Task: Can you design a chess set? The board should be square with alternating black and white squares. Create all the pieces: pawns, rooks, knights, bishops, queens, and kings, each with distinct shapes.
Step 748:
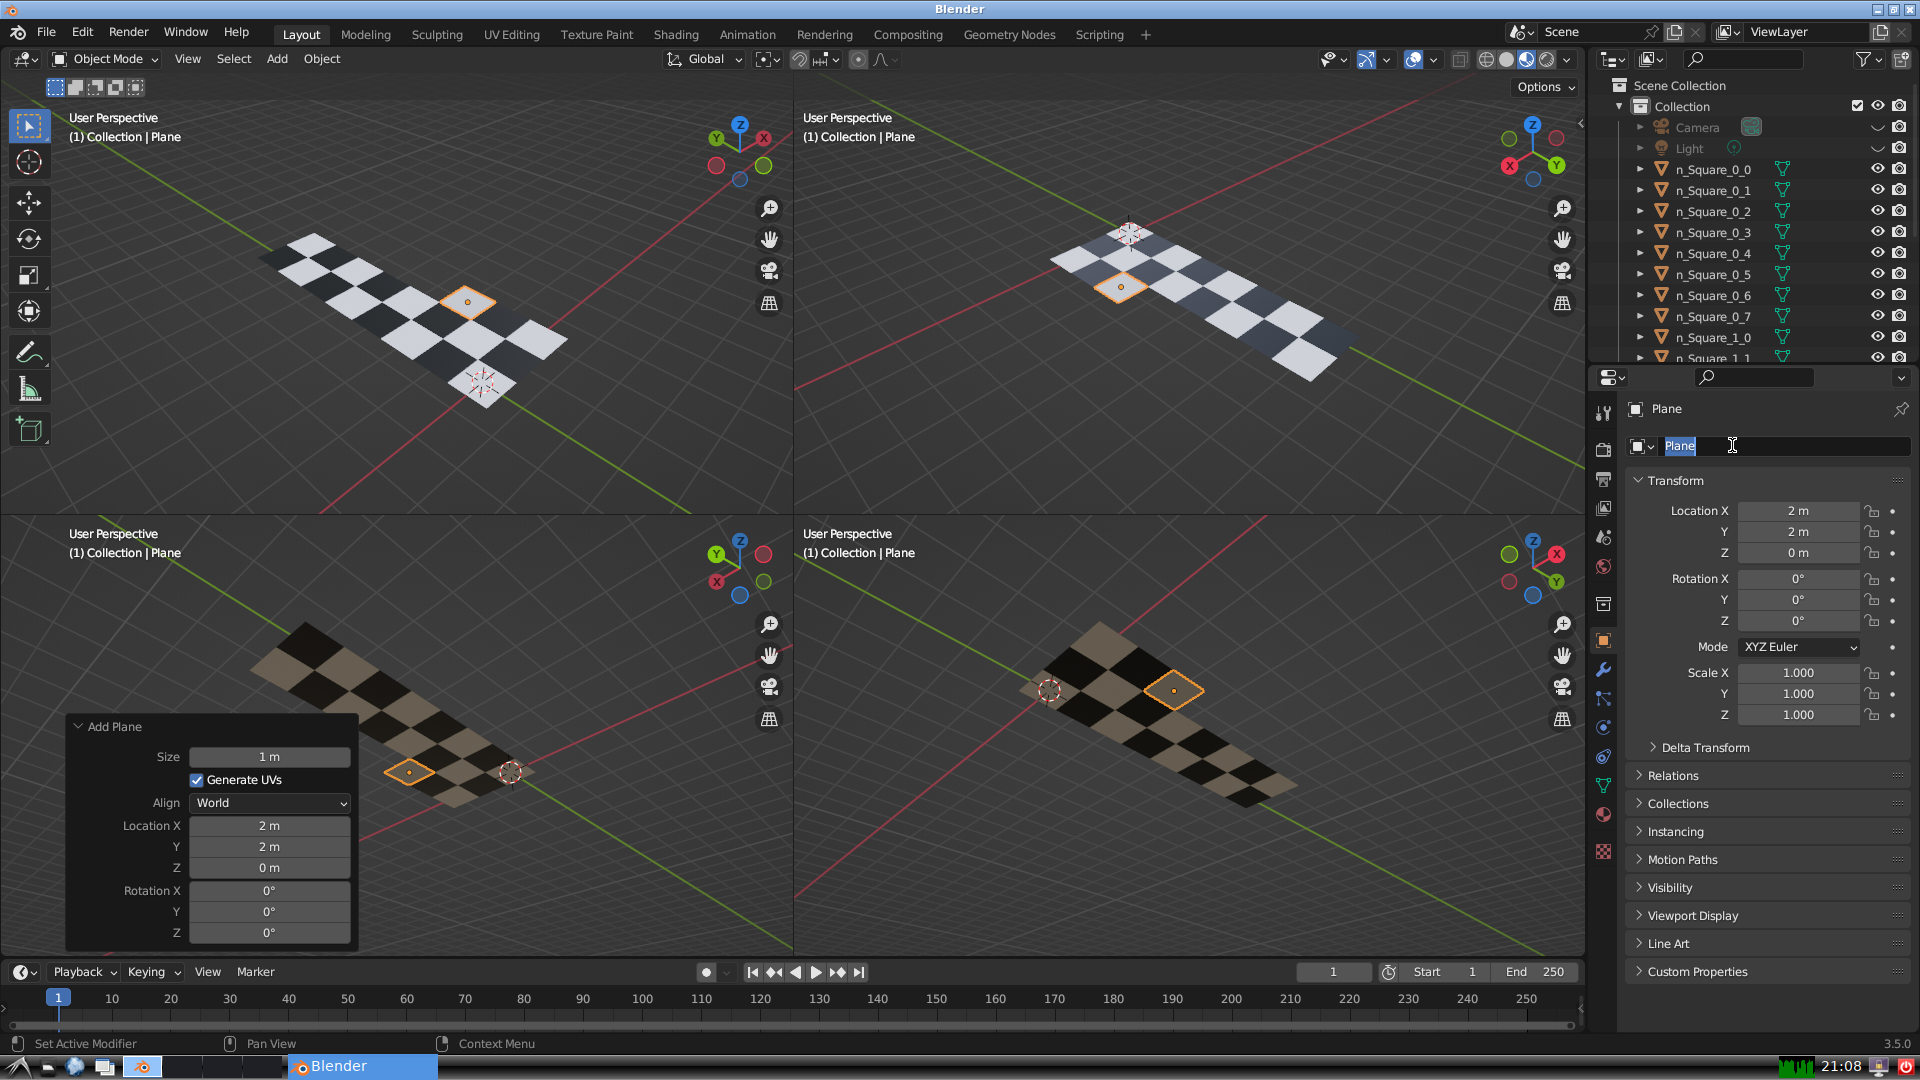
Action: input_text: n_Square_2_2